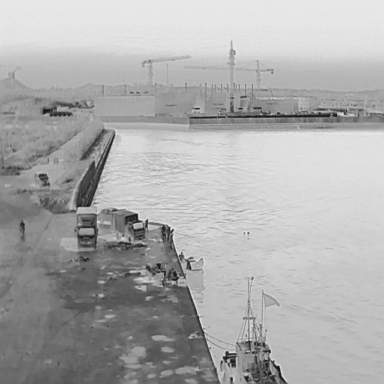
There are two bulk_carriers in the infrared image.